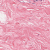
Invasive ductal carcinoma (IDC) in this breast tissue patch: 0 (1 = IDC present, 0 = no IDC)